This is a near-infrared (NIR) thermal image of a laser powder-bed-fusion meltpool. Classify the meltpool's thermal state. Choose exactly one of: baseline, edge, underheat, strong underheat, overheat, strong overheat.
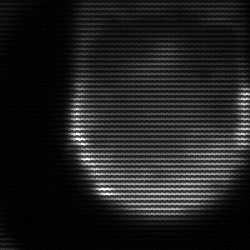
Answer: edge